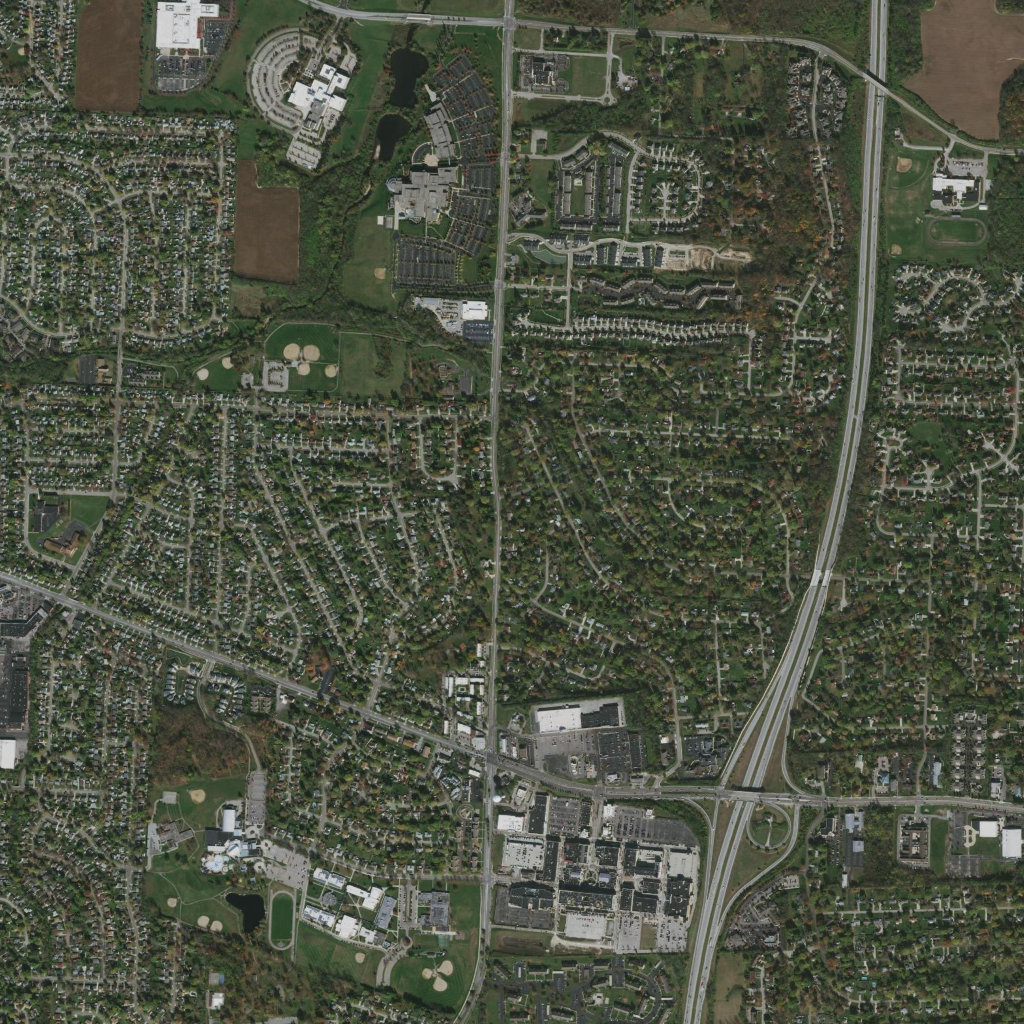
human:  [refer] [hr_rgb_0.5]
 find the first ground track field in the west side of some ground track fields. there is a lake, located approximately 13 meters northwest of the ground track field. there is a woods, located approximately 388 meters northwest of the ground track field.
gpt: <box>[[26, 87, 28, 94, 0]]</box>

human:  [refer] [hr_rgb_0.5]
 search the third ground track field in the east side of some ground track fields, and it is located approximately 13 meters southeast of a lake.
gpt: <box>[[26, 87, 28, 94, 0]]</box>